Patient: sex M, age 72
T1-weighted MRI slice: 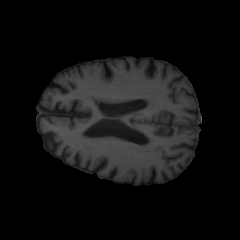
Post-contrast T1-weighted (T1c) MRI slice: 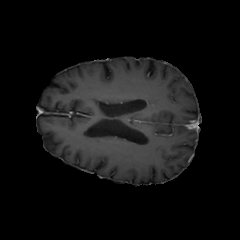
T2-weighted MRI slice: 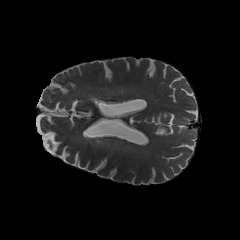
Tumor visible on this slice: no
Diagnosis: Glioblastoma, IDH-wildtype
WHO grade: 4